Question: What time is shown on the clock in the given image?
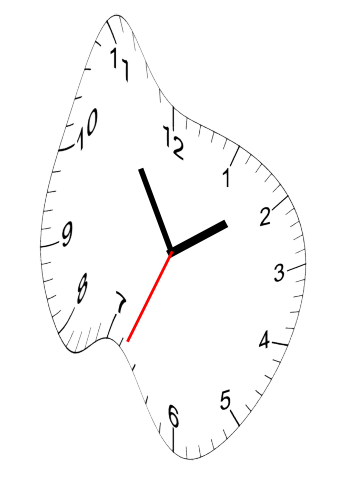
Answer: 01:54:34